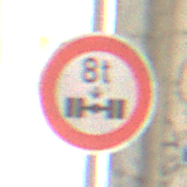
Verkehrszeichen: TatsaechlicheAchslast
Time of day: MorningAfternoon
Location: Roofed (Suburban)
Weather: PartlyCloudy
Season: Winter
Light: Natural